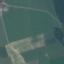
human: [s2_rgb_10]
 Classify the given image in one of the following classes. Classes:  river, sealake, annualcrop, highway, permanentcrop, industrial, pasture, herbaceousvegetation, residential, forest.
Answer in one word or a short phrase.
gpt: Pasture